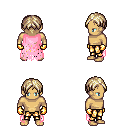
a pixel art fantasy rpg character, male body template, human, tanned skin, pink tattered cape, gold greaves, white blonde parted hairstyle, gold gloves, four views (front, back, left, right), 2x2 character sprite sheet, small pixel art, hard edges, no anti-aliasing